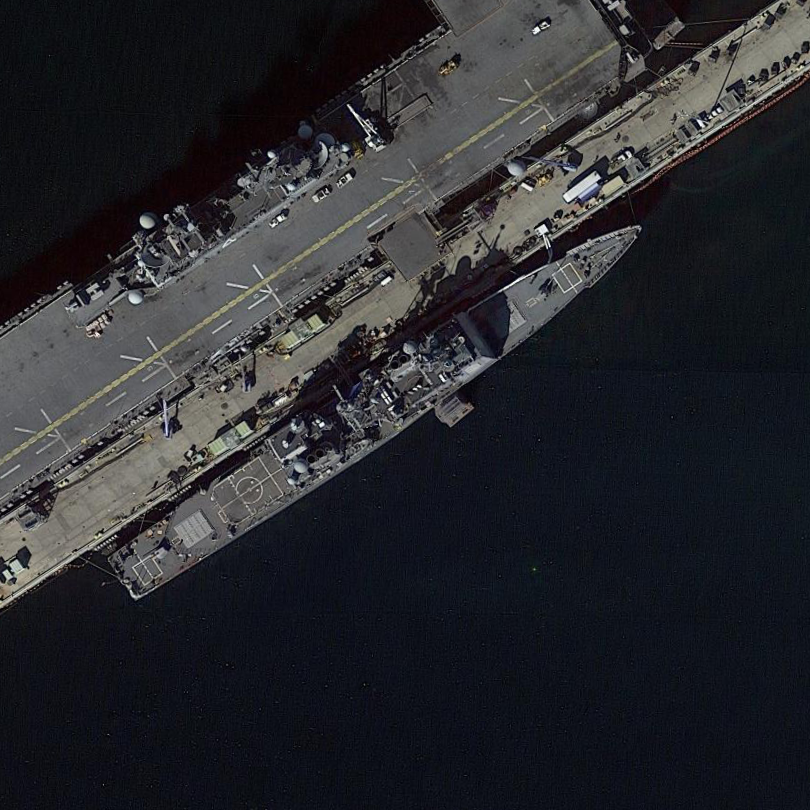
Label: cruiser